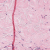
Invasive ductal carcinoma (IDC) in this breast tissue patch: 0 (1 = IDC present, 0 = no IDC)